Question: To start, I'm using pycharm pro, which only shows 'plt.show()' in image form. I'm making a bar graph where each column has a very long name, and so they have to be vertical. However, right now only a couple letters of each name show up before they are cropped from the graph that is displayed(attached). I've tried 'plt.set_margins()' and 'plt.autoscale()', to no avail. What can I do to expand the bottom side of this graph so that at least some words of each column name are visible? Another option would be to make each column wide enough to fit some of the name horizontally. I'm assuming this is an easy solution becasue I don't know a lot about pyplot.
Thanks
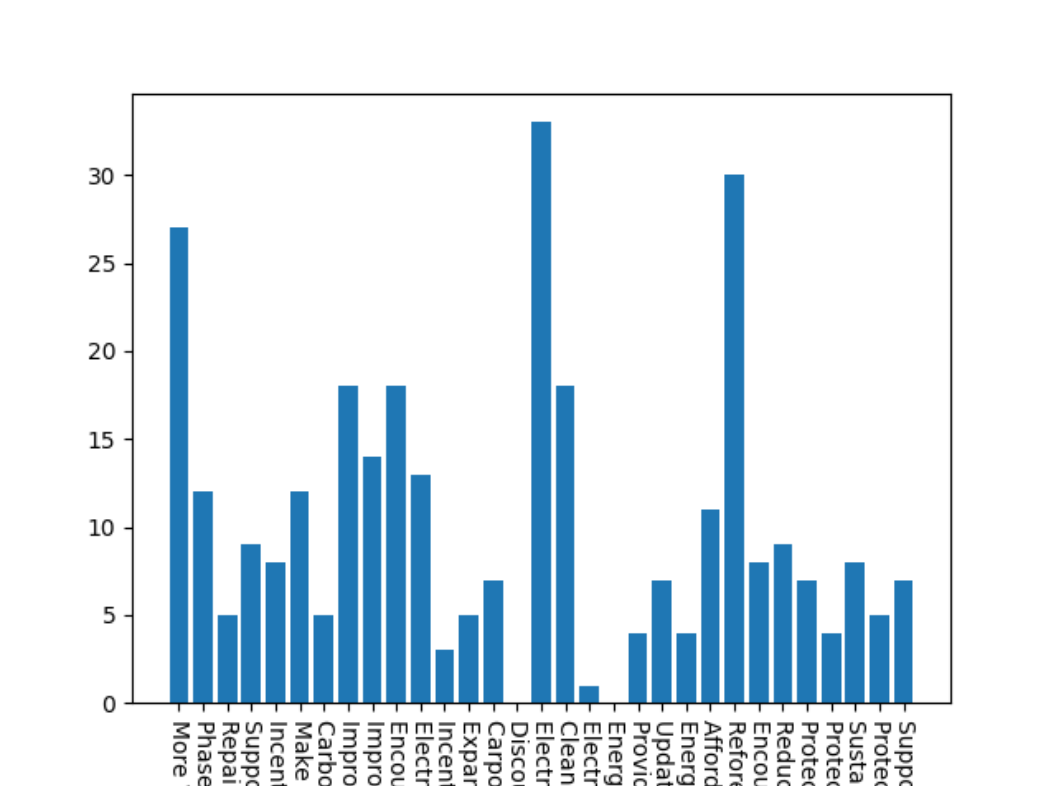
Answer: You have 3 possibilities
1. Make manual adjustments, as shown in the official docs under Rotating custom tick labels (I have NOT written the code below) import matplotlib.pyplot as plt
x = [1, 2, 3, 4]
y = [1, 4, 9, 6]
labels = ['Frogs', 'Hogs', 'Bogs', 'Slogs']
plt.plot(x, y)
# You can specify a rotation for the tick labels in degrees or with keywords.
plt.xticks(x, labels, rotation='vertical')
# Pad margins so that markers don't get clipped by the axes
plt.margins(0.2)
# Tweak spacing to prevent clipping of tick-labels
plt.subplots_adjust(bottom=0.15)
plt.show()
2. Use plt.tight_layout() before plt.show()
3. Instantiate the figure using constrained_layout fig, ax = plt.subplots(..., constrained_layout=True)
...